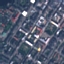
Land use / land cover class: Residential